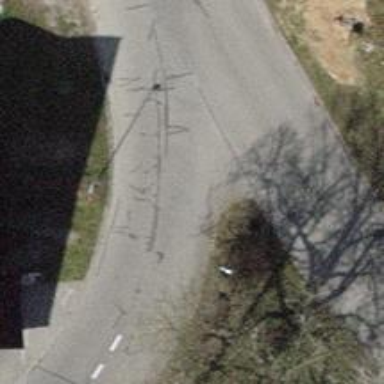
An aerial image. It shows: Public transport stop position.